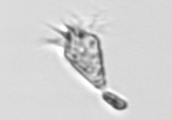
Label: Paratontonia_gracillima